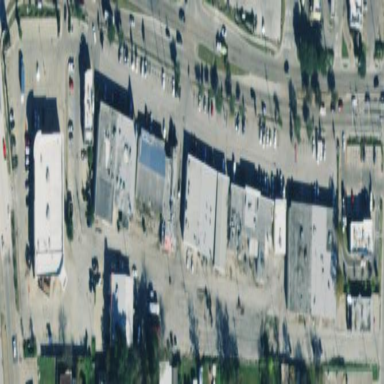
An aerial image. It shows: Retail area.